Question: When I set the min, value, and max of my JProgressBar they do not update unless I close the window and reopen it.
---
Picture:

Can anyone give me any insight? I am scratching my head on this one. I tested to make sure that the parsing is done correctly(which is is). I tested to just put numbers in directly. Clearly it works, it just does not show the first time the window is opened(which makes me think that if I update the values it will only show the last values.
Ladies and Gentleman... may I present... SSCCE. I am sorry to post this because now you will feel my pain with this :x
---
'''
package com.jayavon.game.helper;
import javax.swing.*;
import java.awt.event.*;
public class SSCCE extends JFrame implements WindowListener {
private static final long serialVersionUID = 1L;
JFrame frame;
JPanel panel;
JButton characterButton;
JInternalFrame characterFrame;
/* Character Window */
JProgressBar totalExpProgressBar;
Action ClassCharacterButton = new ClassCharacterButton();
public static void main(String[] args){
//for thread safety
javax.swing.SwingUtilities.invokeLater(new Runnable() {
public void run() {
new SSCCE();
}
});
}
SSCCE() {
initGUI();
}
public void initGUI(){
frame = new JFrame("SSCCE");
panel = (JPanel)frame.getContentPane();
/**********************************
**
** Buttons
**
*********************************/
characterButton = new JButton("");
characterButton.setBounds(50,175,395,100);
characterButton.setVisible(true);
characterButton.getInputMap(JComponent.WHEN_IN_FOCUSED_WINDOW).put(KeyStroke.getKeyStroke("C"), "characterButtonPress");
characterButton.getActionMap().put("characterButtonPress", ClassCharacterButton);
characterButton.setAction(ClassCharacterButton);
characterButton.setText("Click me three times(open/close/open) to get progress bar to fill");
panel.add(characterButton);
/**********************************
**
** Internal Frames
**
*********************************/
//#### Character frame start ####
characterFrame = new JInternalFrame("Character", true, true, false, false);
characterFrame.setLocation(50, 50);
characterFrame.setSize(300,105);
totalExpProgressBar = new JProgressBar();
totalExpProgressBar.setString("0/0");
totalExpProgressBar.setStringPainted(true);
characterFrame.add(totalExpProgressBar);
characterFrame.setResizable(false);
panel.add(characterFrame);
//#### Character frame end ####
/**********************************
**
** Panel Code
**
*********************************/
panel.setLayout(null);
panel.setFocusable(true);
/**********************************
**
** Frame Code
**
*********************************/
frame.setLocation(100, 100);
frame.setSize(500, 350);
frame.setVisible(true);
frame.setFocusable(true);
frame.addWindowListener(this);
frame.setDefaultCloseOperation(JFrame.EXIT_ON_CLOSE);
}
class ClassCharacterButton extends AbstractAction {
private static final long serialVersionUID = 1L;
public void actionPerformed(ActionEvent e) {
if (characterFrame.isVisible()){
characterFrame.setVisible(false);
} else {
fakeGetServerResponse();
}
}
}
public void fakeGetServerResponse(){
String incommingReply = "proskier-charactersWindow@20|10|10|10|0|234|3|200|400"; //fake message from server
final String splitAt[] = incommingReply.split("@"); //split the character name from the incommingReply at the '@' sign
String beforeAt[] = splitAt[0].split("-");
String commandName = beforeAt[1];
final String afterAt[] = splitAt[1].split("\|");
if (commandName.equals("charactersWindow")){
SwingUtilities.invokeLater(new Runnable() {
@Override
public void run() {
totalExpProgressBar.setString(afterAt[5] + "/" + afterAt[8]);
totalExpProgressBar.setMinimum(0);
totalExpProgressBar.setMinimum(Integer.parseInt(afterAt[7])); //TODO::SCREW YOU JAVA
totalExpProgressBar.setValue(Integer.parseInt(afterAt[5])); //TODO::SCREW YOU JAVA
totalExpProgressBar.setMaximum(Integer.parseInt(afterAt[8])); //TODO::SCREW YOU JAVA
characterFrame.setVisible(true);
}
});
}
}
@Override
public void windowClosing(WindowEvent arg0){
frame.dispose();
System.exit(1);
}
@Override
public void windowActivated(WindowEvent arg0) {
}
@Override
public void windowClosed(WindowEvent arg0) {
}
@Override
public void windowDeactivated(WindowEvent arg0) {
}
@Override
public void windowDeiconified(WindowEvent arg0) {
}
@Override
public void windowIconified(WindowEvent arg0) {
}
@Override
public void windowOpened(WindowEvent arg0) {
}
}
'''
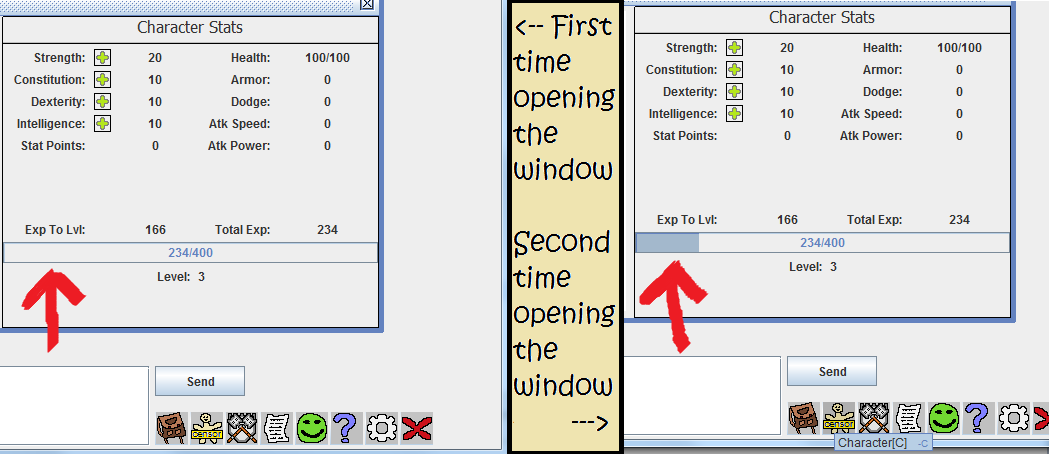
Answer: The problem appears to be that you set the progress bar's maximal value setting its value, and that this will reset the value to the minimum value.
'''
import javax.swing.*;
public class ProgressBarMinValue {
private static void createAndShowGui() {
JProgressBar progressBar = new JProgressBar();
int value = 234;
int denominator = 400;
int minValue = 200;
progressBar.setString(value + "/" + denominator);
progressBar.setMinimum(minValue);
System.out.println("value := " + value);
progressBar.setValue(value); // (A)
progressBar.setMaximum(denominator);
// progressBar.setValue(value); // (B)
JPanel mainPanel = new JPanel();
mainPanel.add(progressBar);
JOptionPane.showMessageDialog(null, mainPanel);
System.out.println("progressBar.getValue() := " + progressBar.getValue());
}
public static void main(String[] args) {
SwingUtilities.invokeLater(new Runnable() {
public void run() {
createAndShowGui();
}
});
}
}
'''
Swap commenting and uncommenting lines (A) and (B) and see that all works well if you set the progress bar's value setting its minimal and maximal value.
And that's your solution.
Note that I obtained this minimal SSCCE by continuously whittling down your code until the problem could not be reproduced.